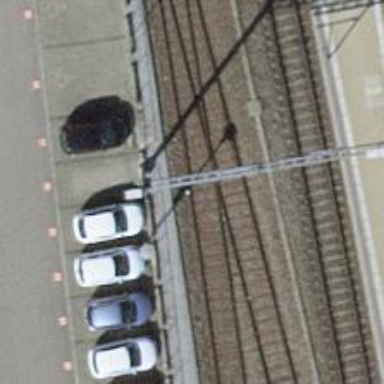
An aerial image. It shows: Single railway siding track.